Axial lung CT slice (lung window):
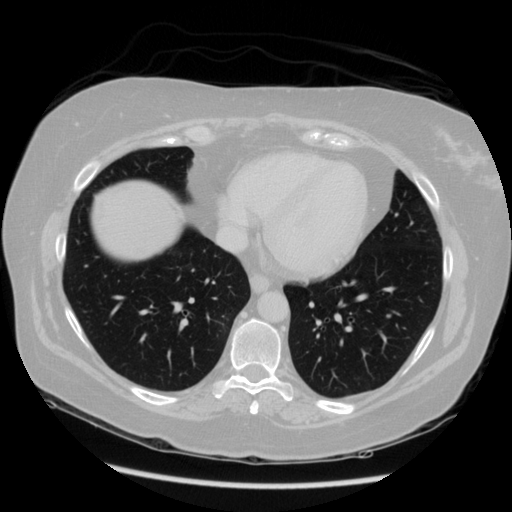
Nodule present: no